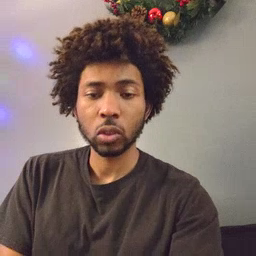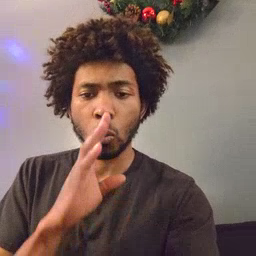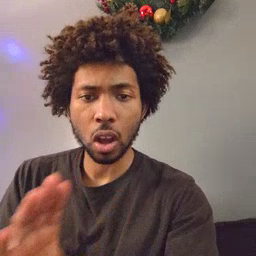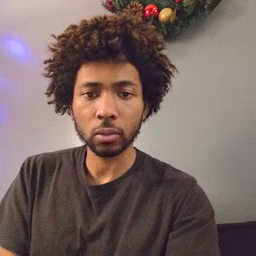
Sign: quiet